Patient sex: M
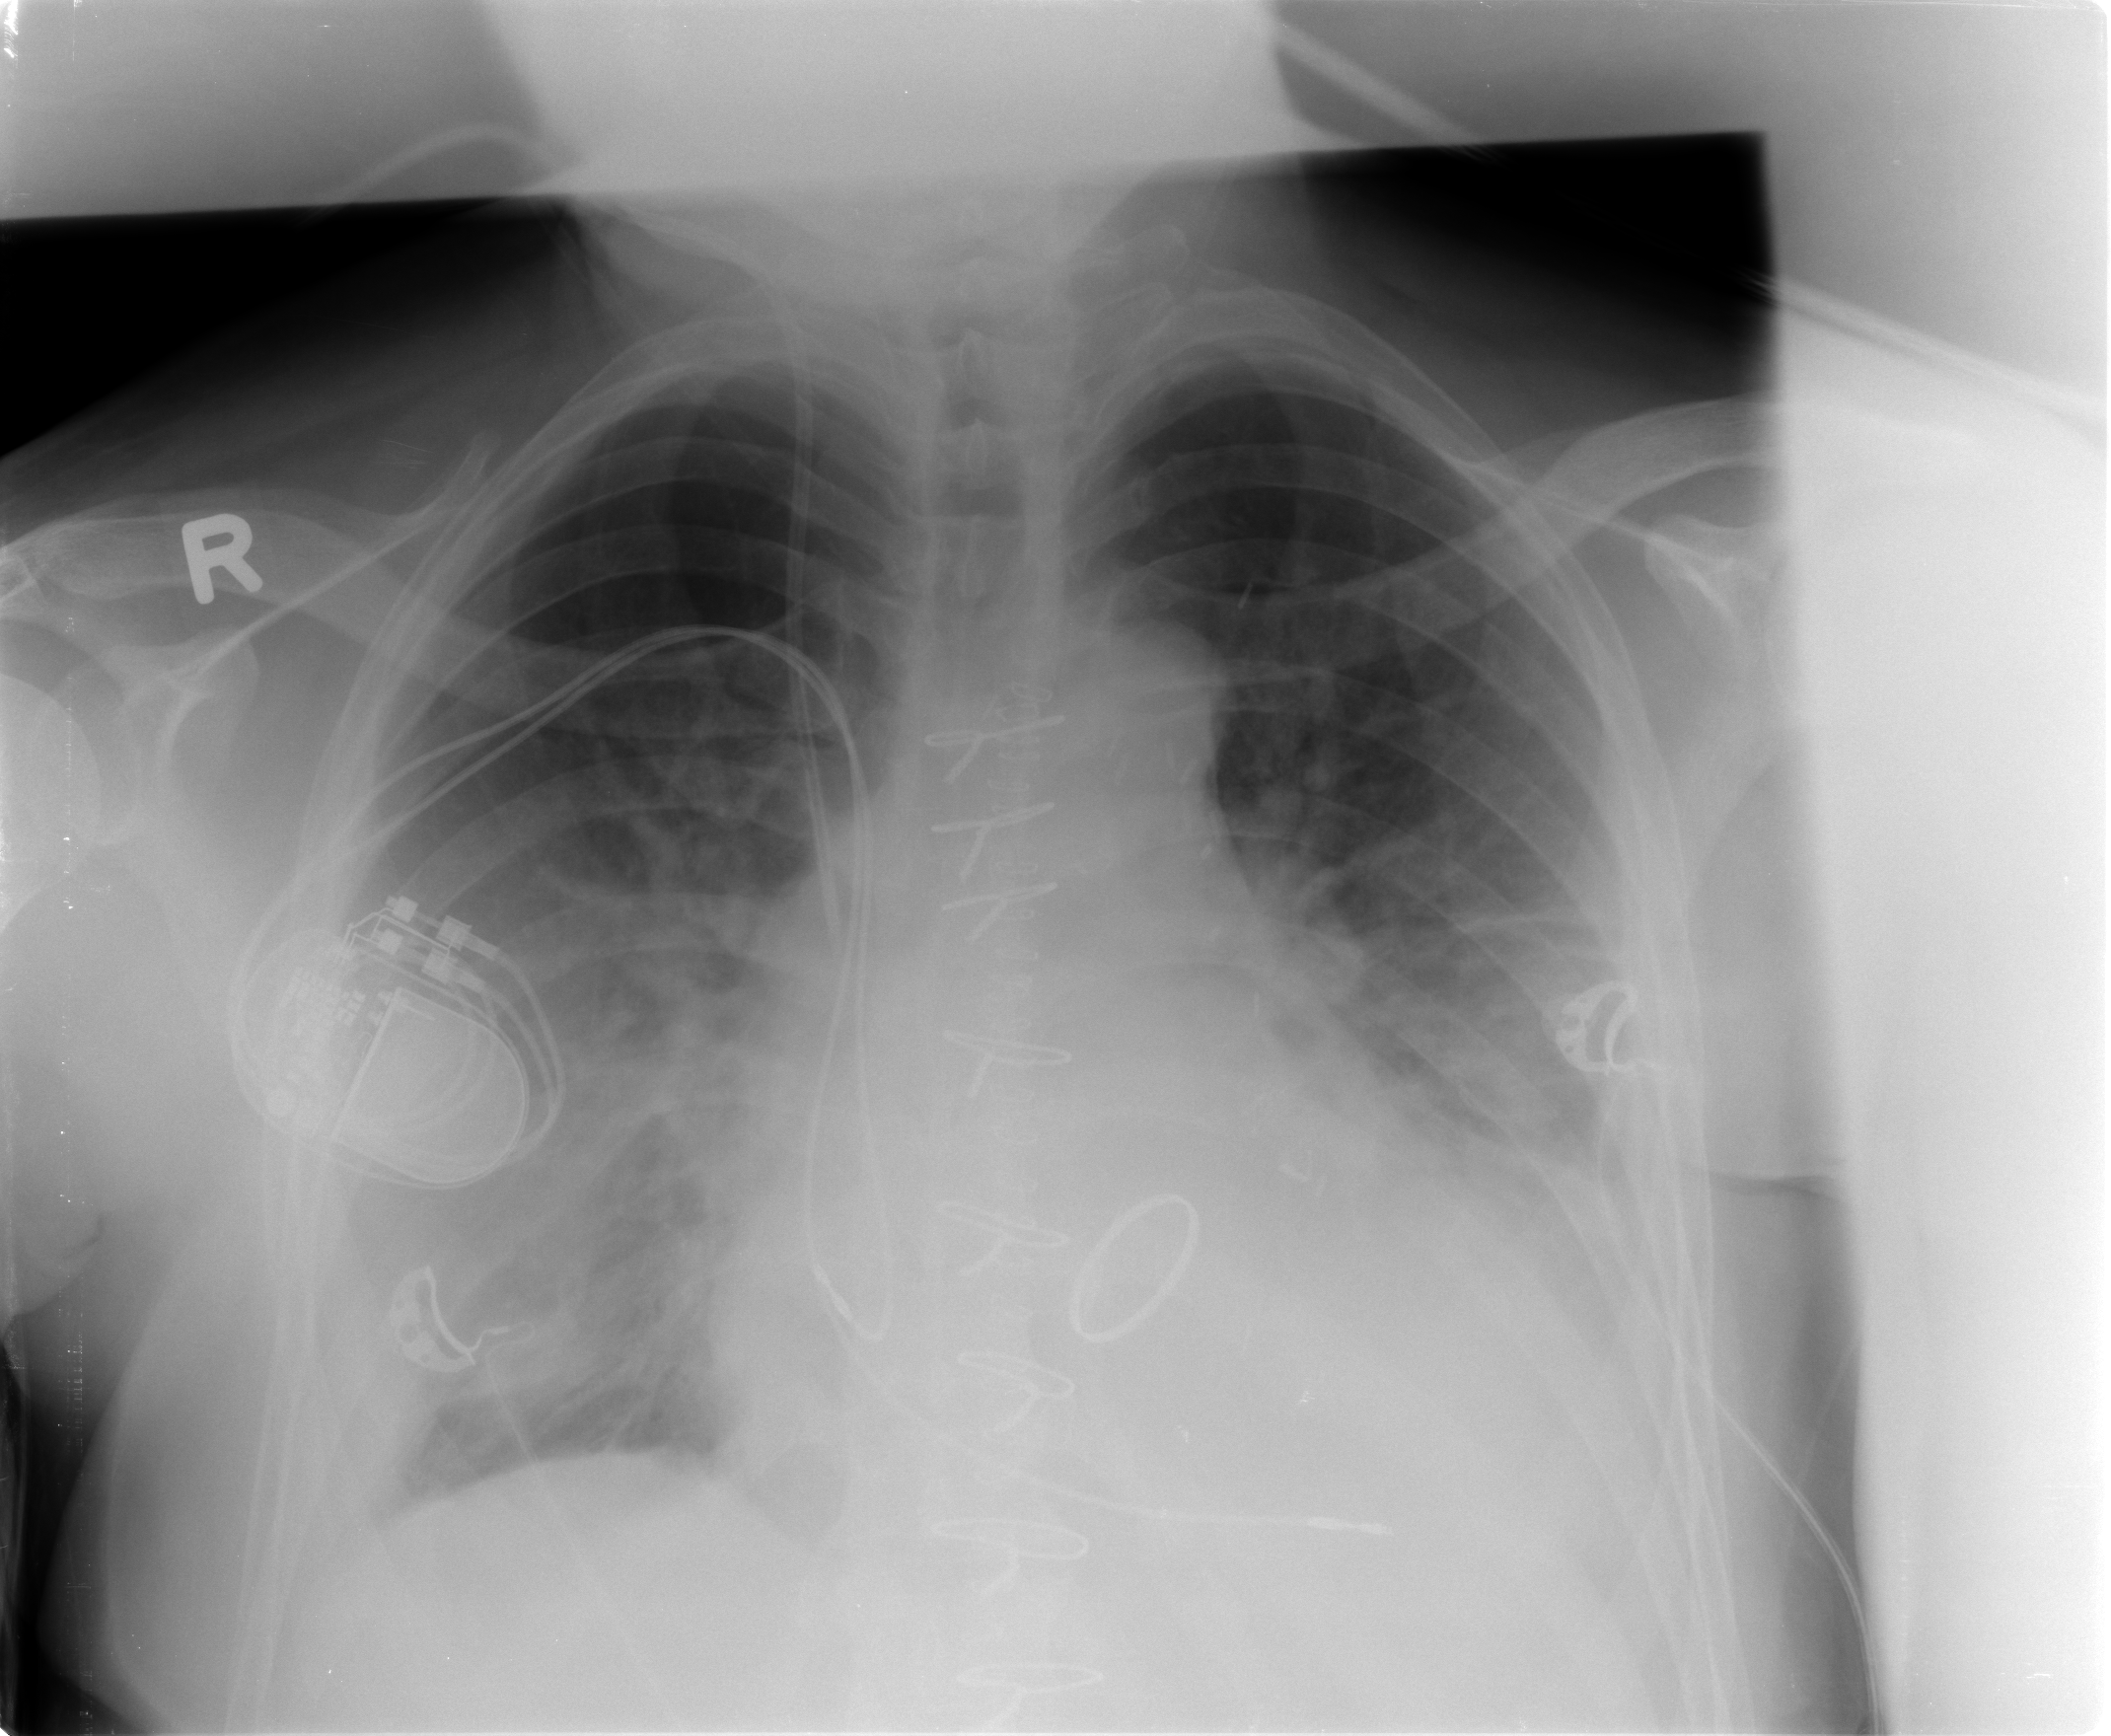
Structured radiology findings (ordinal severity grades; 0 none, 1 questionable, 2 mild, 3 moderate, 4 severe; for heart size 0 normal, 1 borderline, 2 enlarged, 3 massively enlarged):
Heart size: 2
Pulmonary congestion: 3
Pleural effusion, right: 2
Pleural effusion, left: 2
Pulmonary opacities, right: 0
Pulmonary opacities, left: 0
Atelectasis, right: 2
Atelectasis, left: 2